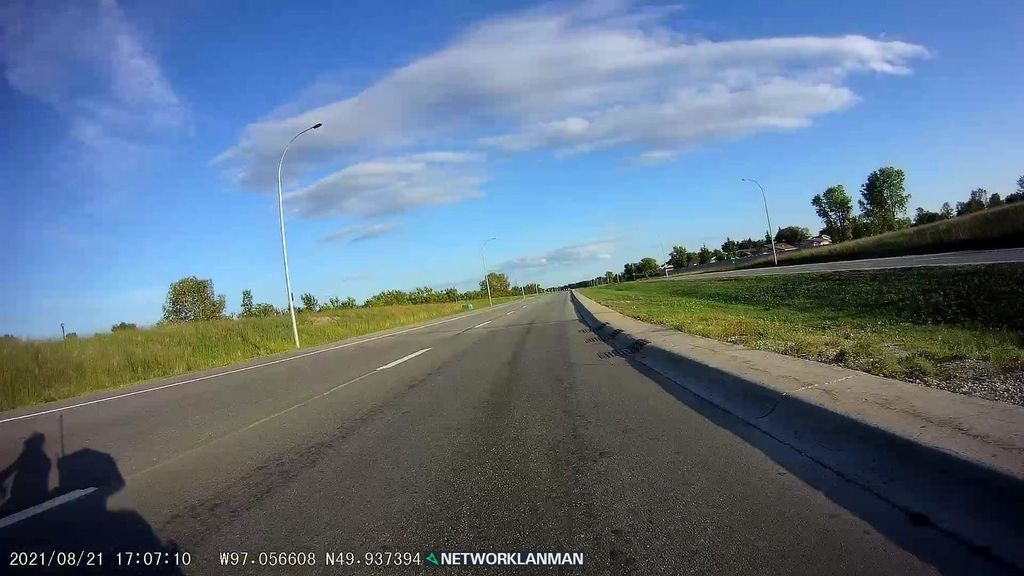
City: winnipeg